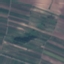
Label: PermanentCrop